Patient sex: M
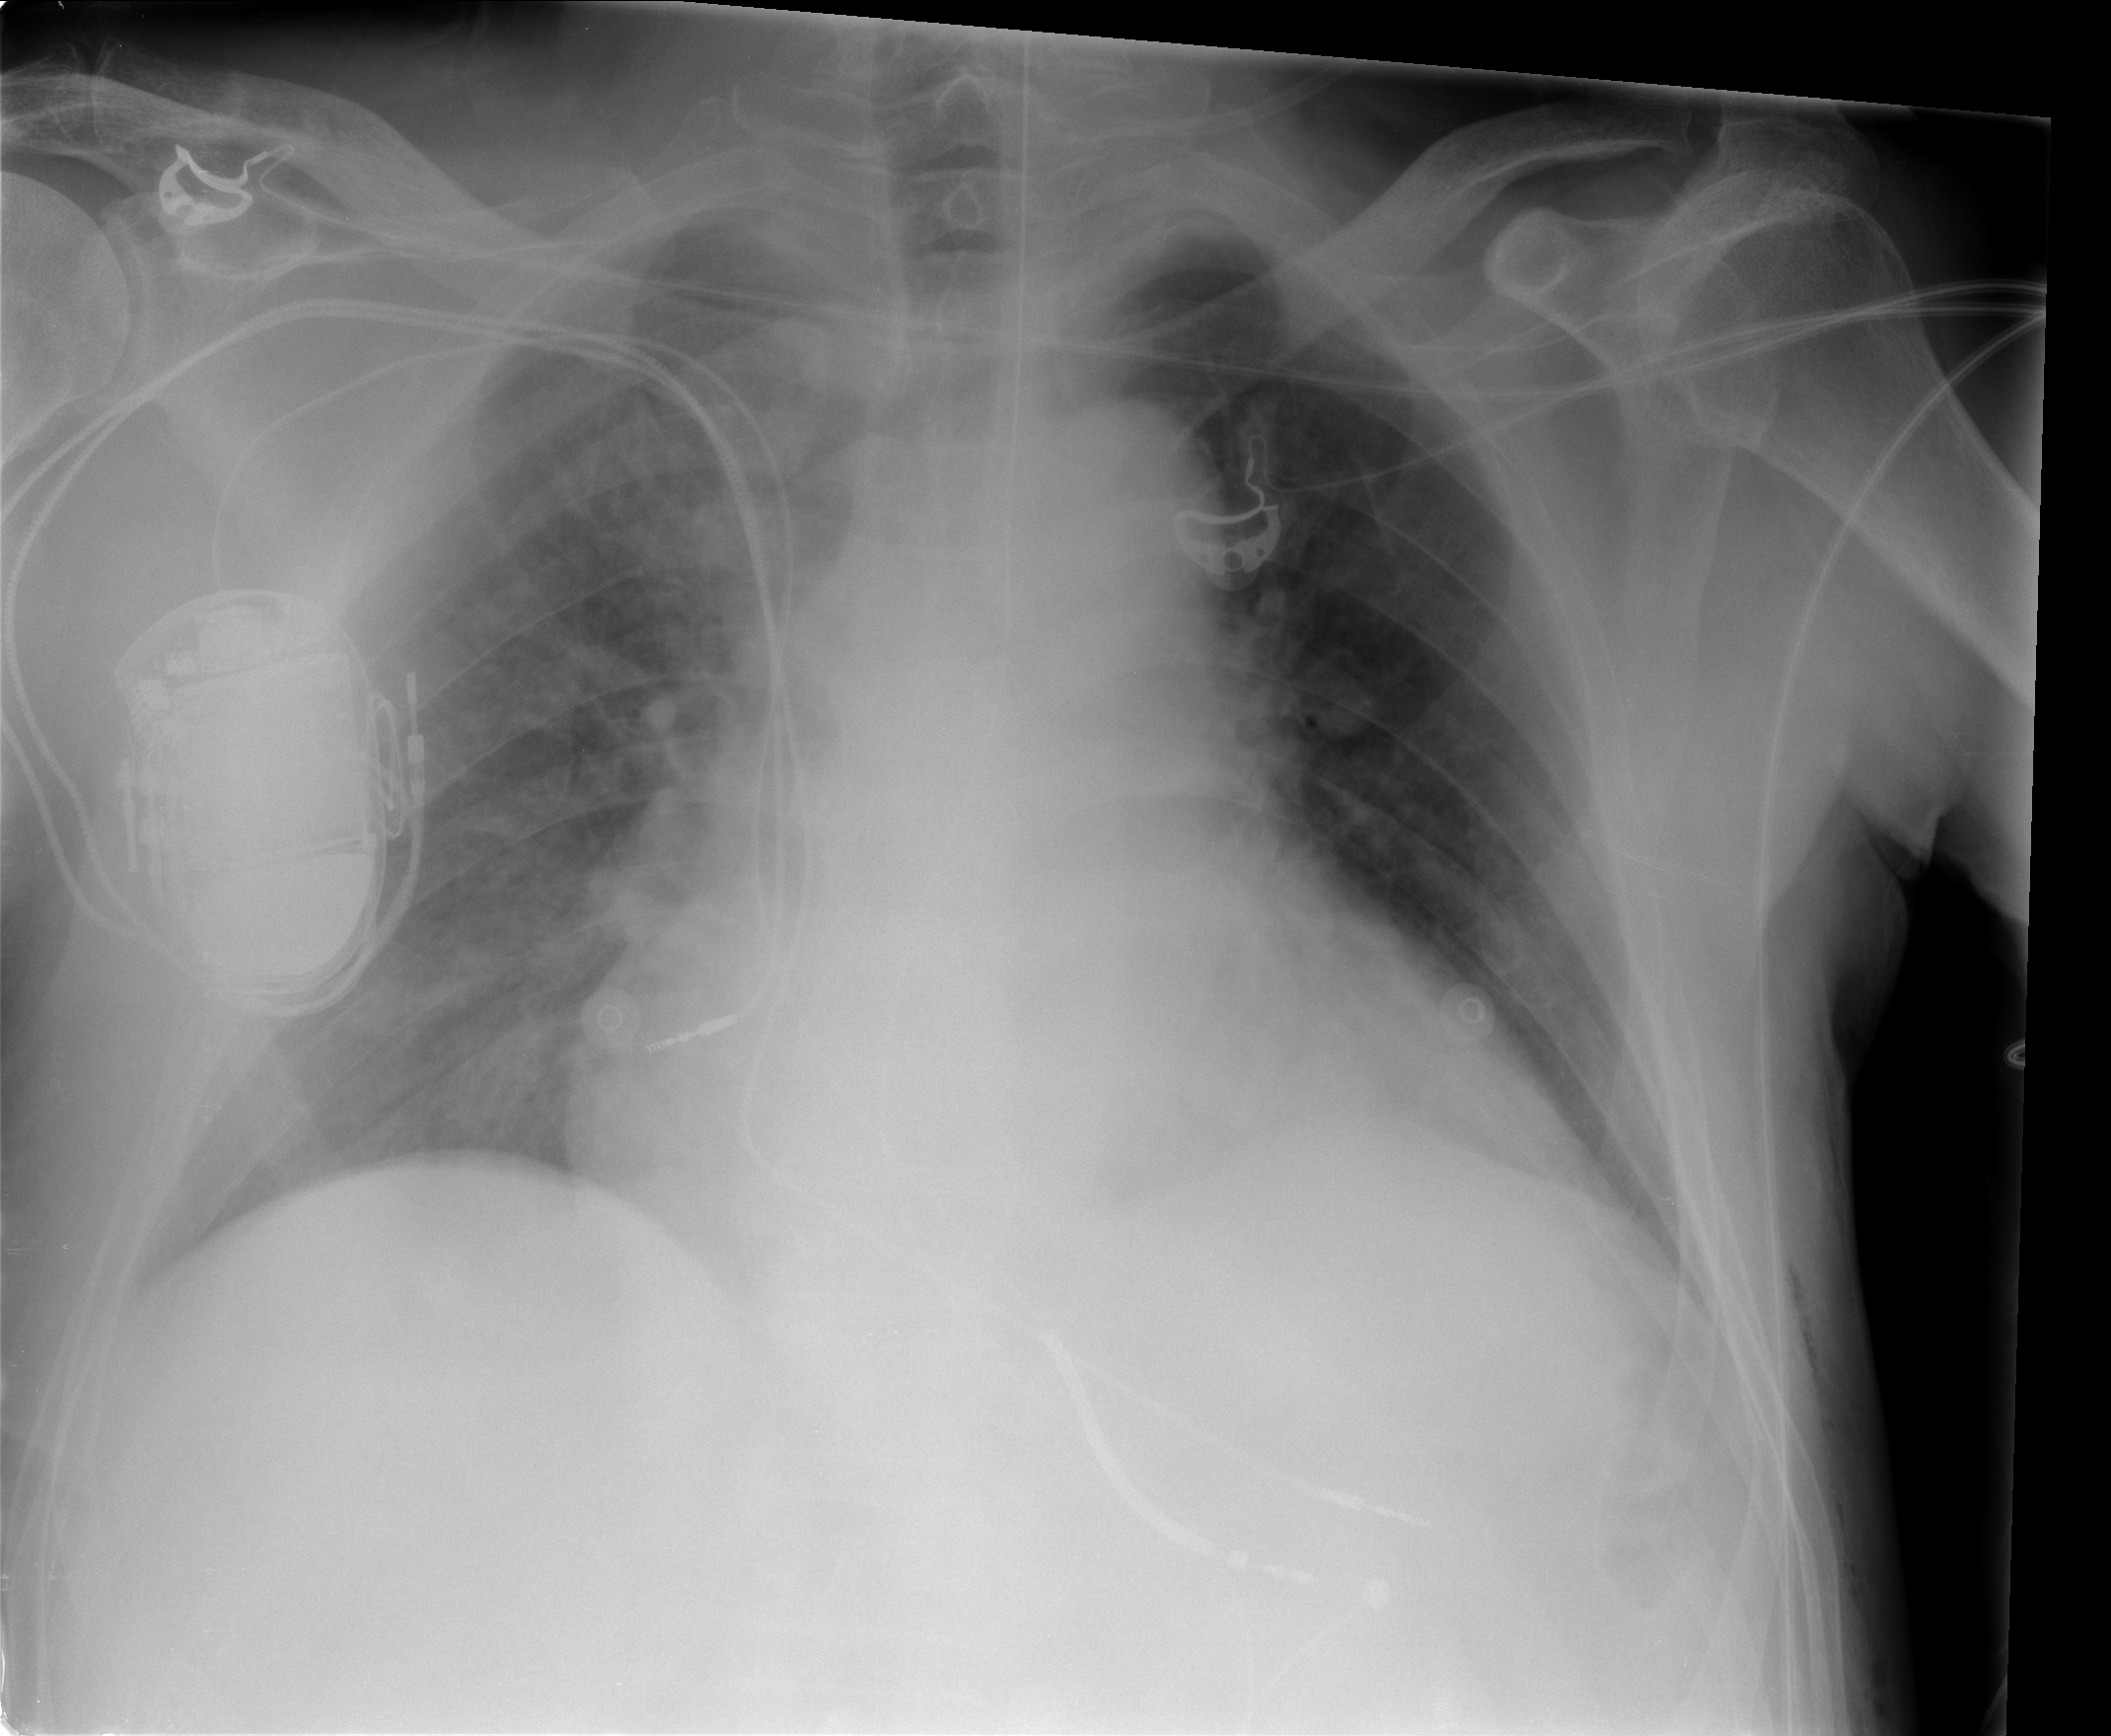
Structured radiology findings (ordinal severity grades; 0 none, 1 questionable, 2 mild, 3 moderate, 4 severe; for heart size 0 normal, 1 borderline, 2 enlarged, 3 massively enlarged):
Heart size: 3
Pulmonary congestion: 3
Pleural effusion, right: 2
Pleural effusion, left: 0
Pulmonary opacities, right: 0
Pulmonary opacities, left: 0
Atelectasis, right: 0
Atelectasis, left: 0